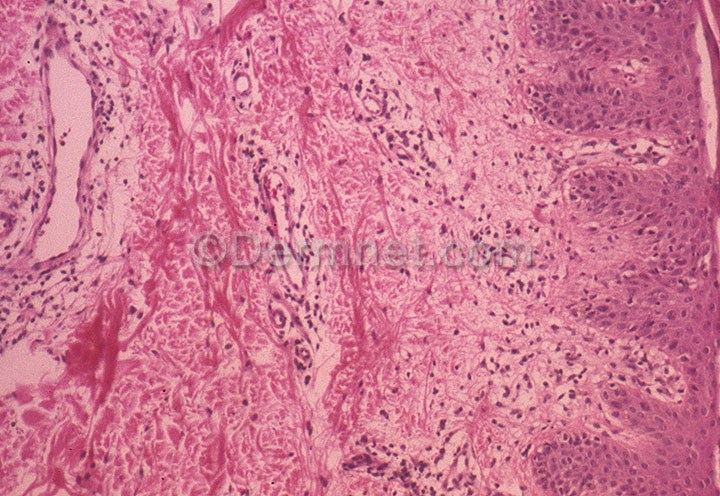
Disease: Psoriasis pictures Lichen Planus and related diseases